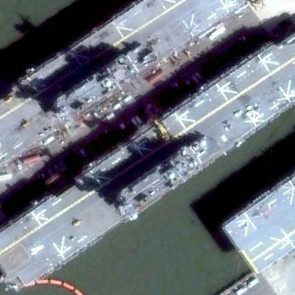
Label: assault